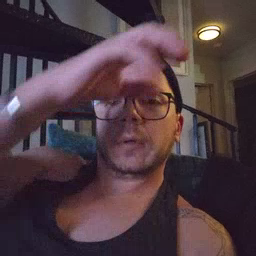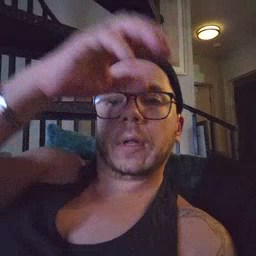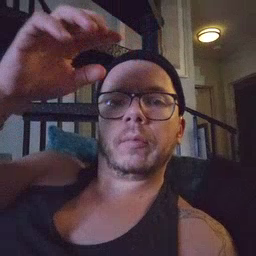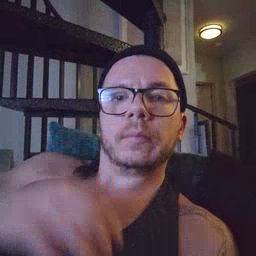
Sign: cloud